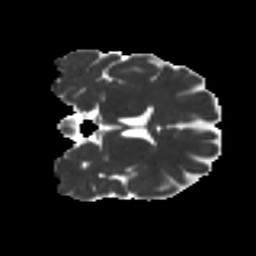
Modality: MD
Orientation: coronal
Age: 28
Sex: male
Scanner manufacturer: ge
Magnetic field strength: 3 T
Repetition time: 7.8 s
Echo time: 0.0608 s